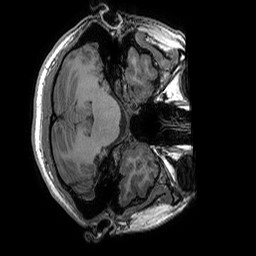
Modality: T1w
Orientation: axial
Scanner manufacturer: ge
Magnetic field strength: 3 T
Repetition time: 0.008156 s
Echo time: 0.00318 s